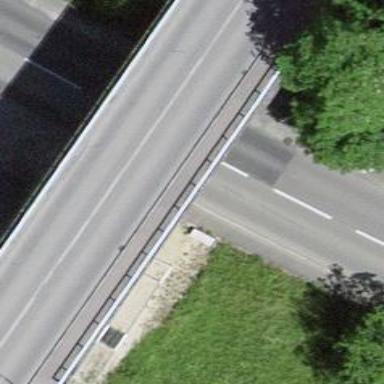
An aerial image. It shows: Bus stop along the road.